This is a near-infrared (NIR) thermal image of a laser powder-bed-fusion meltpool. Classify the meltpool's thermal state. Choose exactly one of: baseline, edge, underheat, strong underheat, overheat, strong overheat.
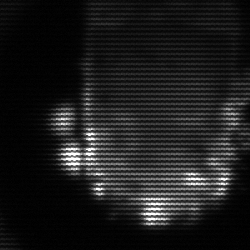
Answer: baseline